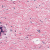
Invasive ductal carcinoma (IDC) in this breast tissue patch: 0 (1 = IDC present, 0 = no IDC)